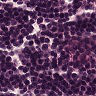
Metastatic tissue present: no